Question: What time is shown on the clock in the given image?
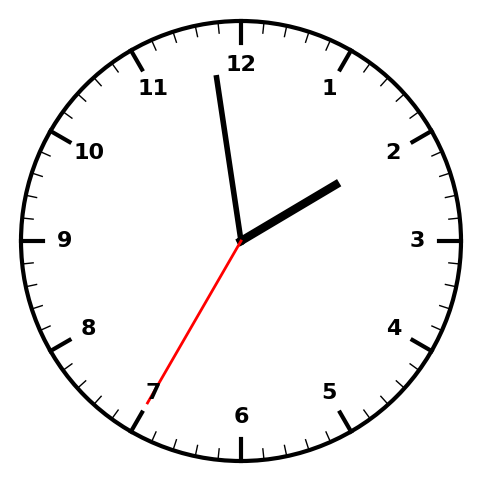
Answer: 01:58:35